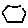
Label: hexagon